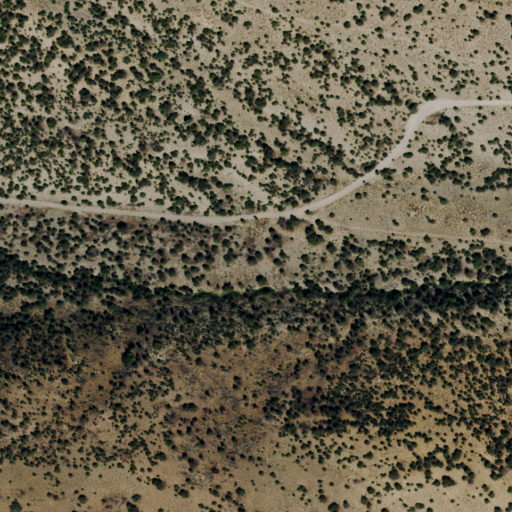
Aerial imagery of valley in Nevada named Cahills Cañon containing evergreen forest and shrub